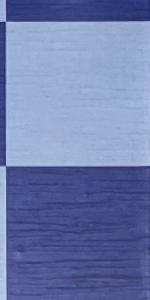
Label: Empty